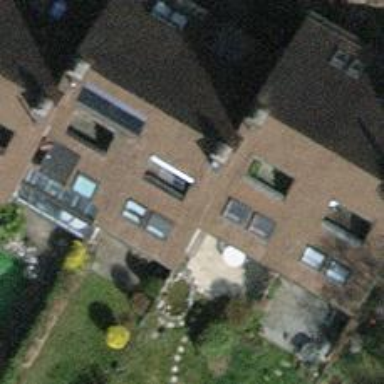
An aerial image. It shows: Terrace building.